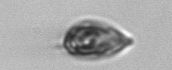
Label: Prorocentrum_triestinum